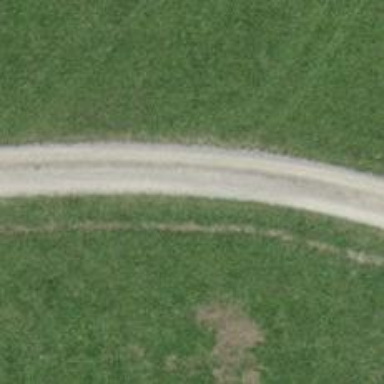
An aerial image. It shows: Compacted path.